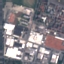
Land use / land cover class: Industrial